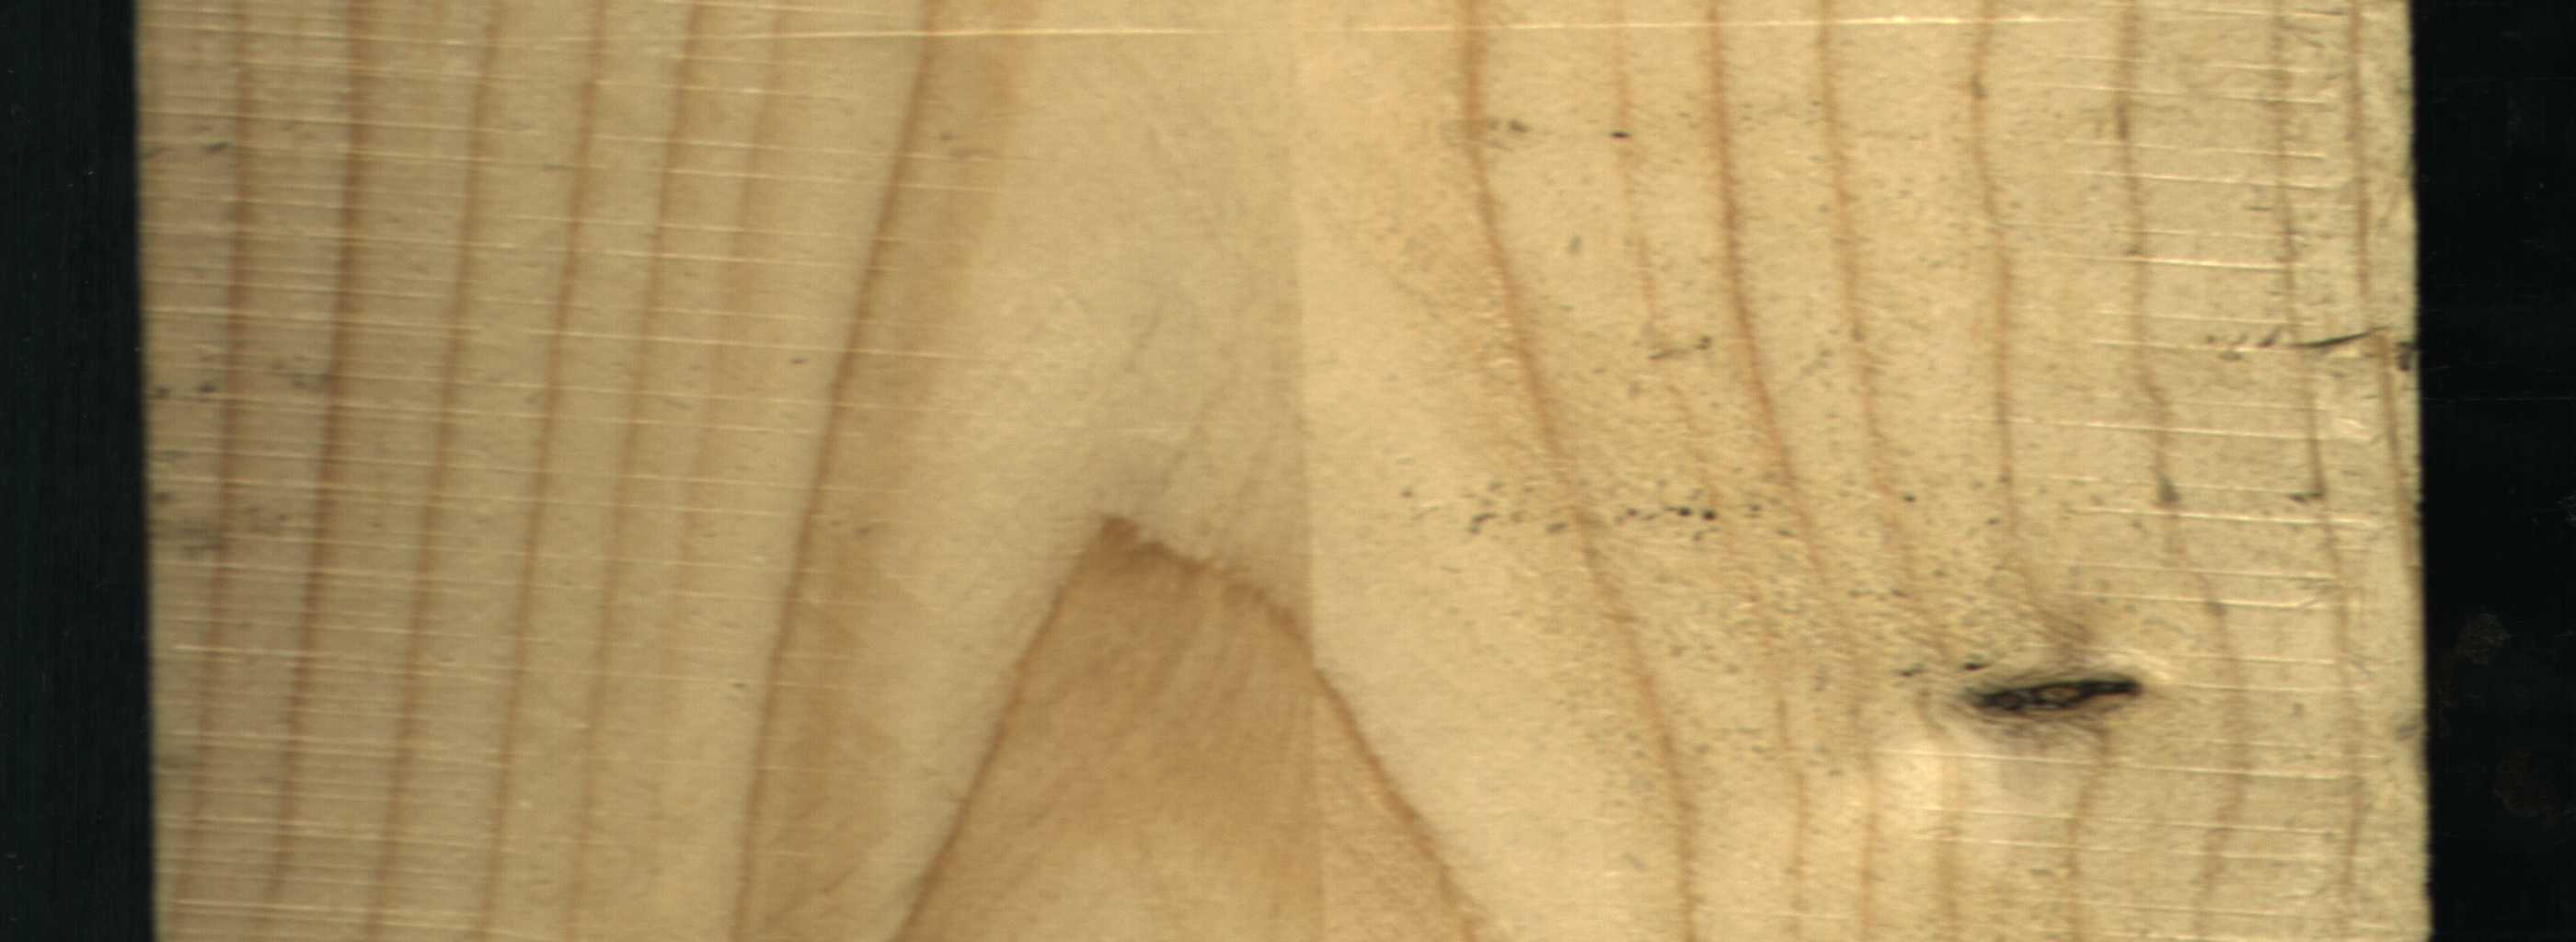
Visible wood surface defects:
Dead_Knot